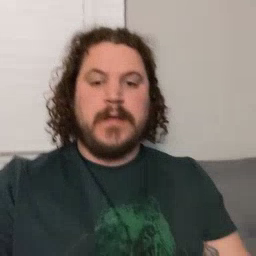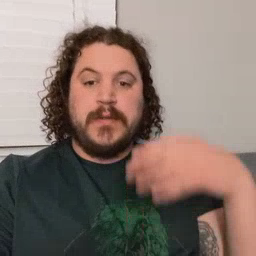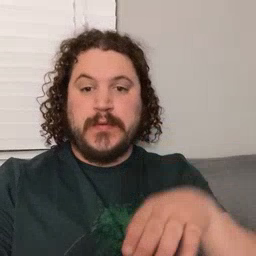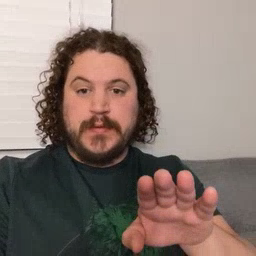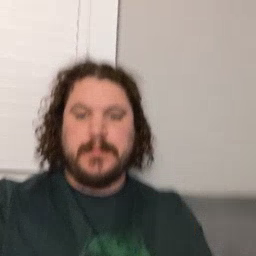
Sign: into